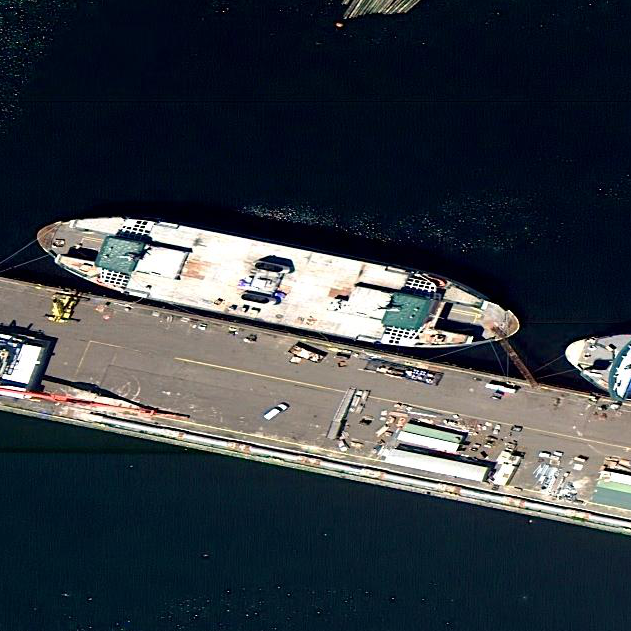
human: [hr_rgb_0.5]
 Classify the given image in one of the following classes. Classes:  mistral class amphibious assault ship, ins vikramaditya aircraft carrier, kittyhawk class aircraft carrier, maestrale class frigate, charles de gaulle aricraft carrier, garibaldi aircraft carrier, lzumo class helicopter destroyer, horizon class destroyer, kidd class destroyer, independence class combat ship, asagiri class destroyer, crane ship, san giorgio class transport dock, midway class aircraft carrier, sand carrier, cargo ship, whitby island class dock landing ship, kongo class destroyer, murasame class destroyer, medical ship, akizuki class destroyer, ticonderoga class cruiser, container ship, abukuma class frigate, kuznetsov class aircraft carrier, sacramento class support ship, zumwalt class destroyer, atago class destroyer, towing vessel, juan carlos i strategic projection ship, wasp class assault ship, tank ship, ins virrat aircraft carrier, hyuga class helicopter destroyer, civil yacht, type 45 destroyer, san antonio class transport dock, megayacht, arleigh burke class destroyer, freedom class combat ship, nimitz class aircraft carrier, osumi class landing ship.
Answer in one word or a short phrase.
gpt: Cargo ship